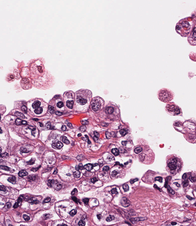
Tumor epithelial tissue: yes
Tumor-associated stroma tissue: yes
Normal tissue: no